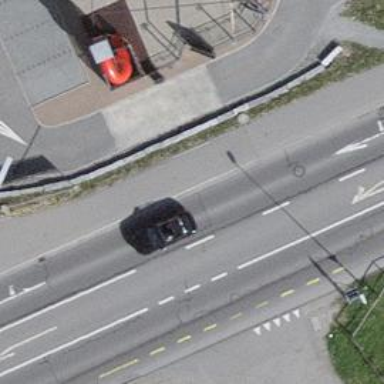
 with lane for cyclists on the left and cycle track on the right."